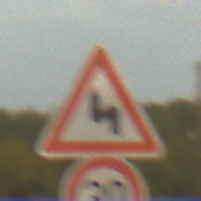
Verkehrszeichen: DoppelkurveZunaechstLinks
Zusatzzeichen unten: Geschwindigkeit30
Umgebung: Outdoor, Suburban
Tageszeit: SunriseSunset
Wetter: PartlyCloudy
Licht: Natural
Jahreszeit: NotSpecified
Kontrast: MediumContrast